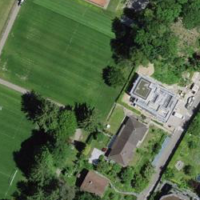
EUNIS habitat code: 53
Species observed at this site:
Strix aluco